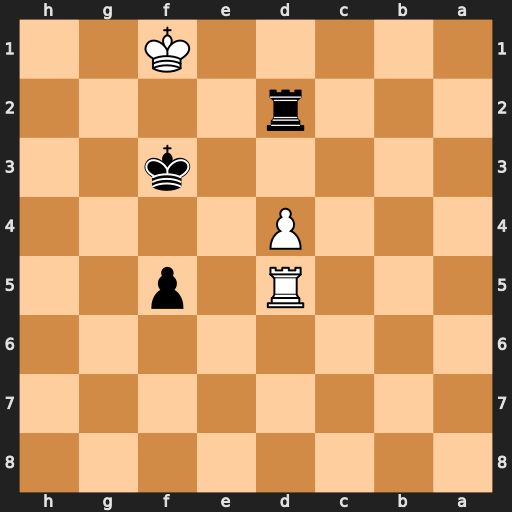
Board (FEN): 8/8/8/3R1p2/3P4/5k2/3r4/5K2
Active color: b
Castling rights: -
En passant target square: -
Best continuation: Rd1#